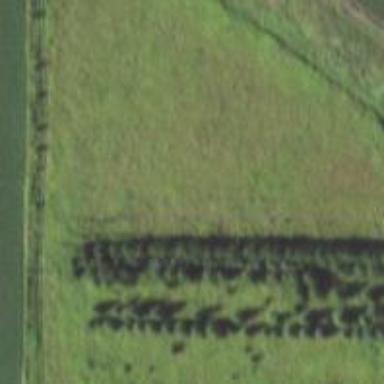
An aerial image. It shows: Row of trees in natural setting.